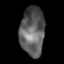
Tissue: lung
Cell type: T cells
Senescence score: 0.1455
Nuclear area (px): 1170
Mean DAPI intensity: 94.398